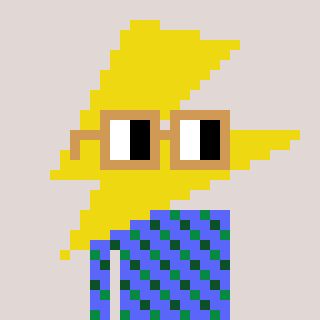
a pixel art character with square brown glasses, a lightning bolt-shaped head and a purple-colored body on a warm background